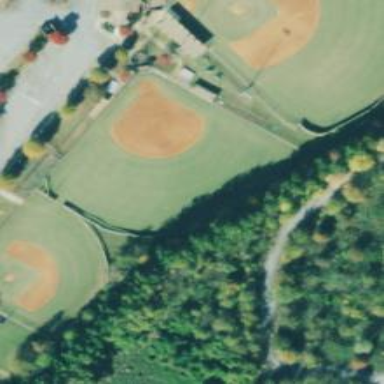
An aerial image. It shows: Baseball pitch for leisure land.